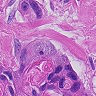
Metastatic tissue present: yes